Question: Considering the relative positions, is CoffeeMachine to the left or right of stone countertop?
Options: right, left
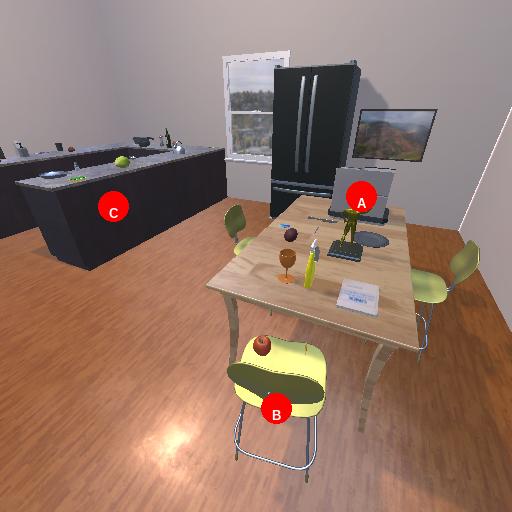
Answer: right